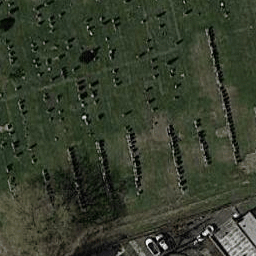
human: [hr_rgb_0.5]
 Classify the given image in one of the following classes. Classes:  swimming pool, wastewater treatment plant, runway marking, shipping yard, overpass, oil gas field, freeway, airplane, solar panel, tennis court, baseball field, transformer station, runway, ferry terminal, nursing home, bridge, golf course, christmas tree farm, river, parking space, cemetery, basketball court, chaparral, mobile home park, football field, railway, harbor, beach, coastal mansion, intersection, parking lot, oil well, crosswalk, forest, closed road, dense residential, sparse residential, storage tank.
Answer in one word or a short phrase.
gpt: cemetery